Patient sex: F
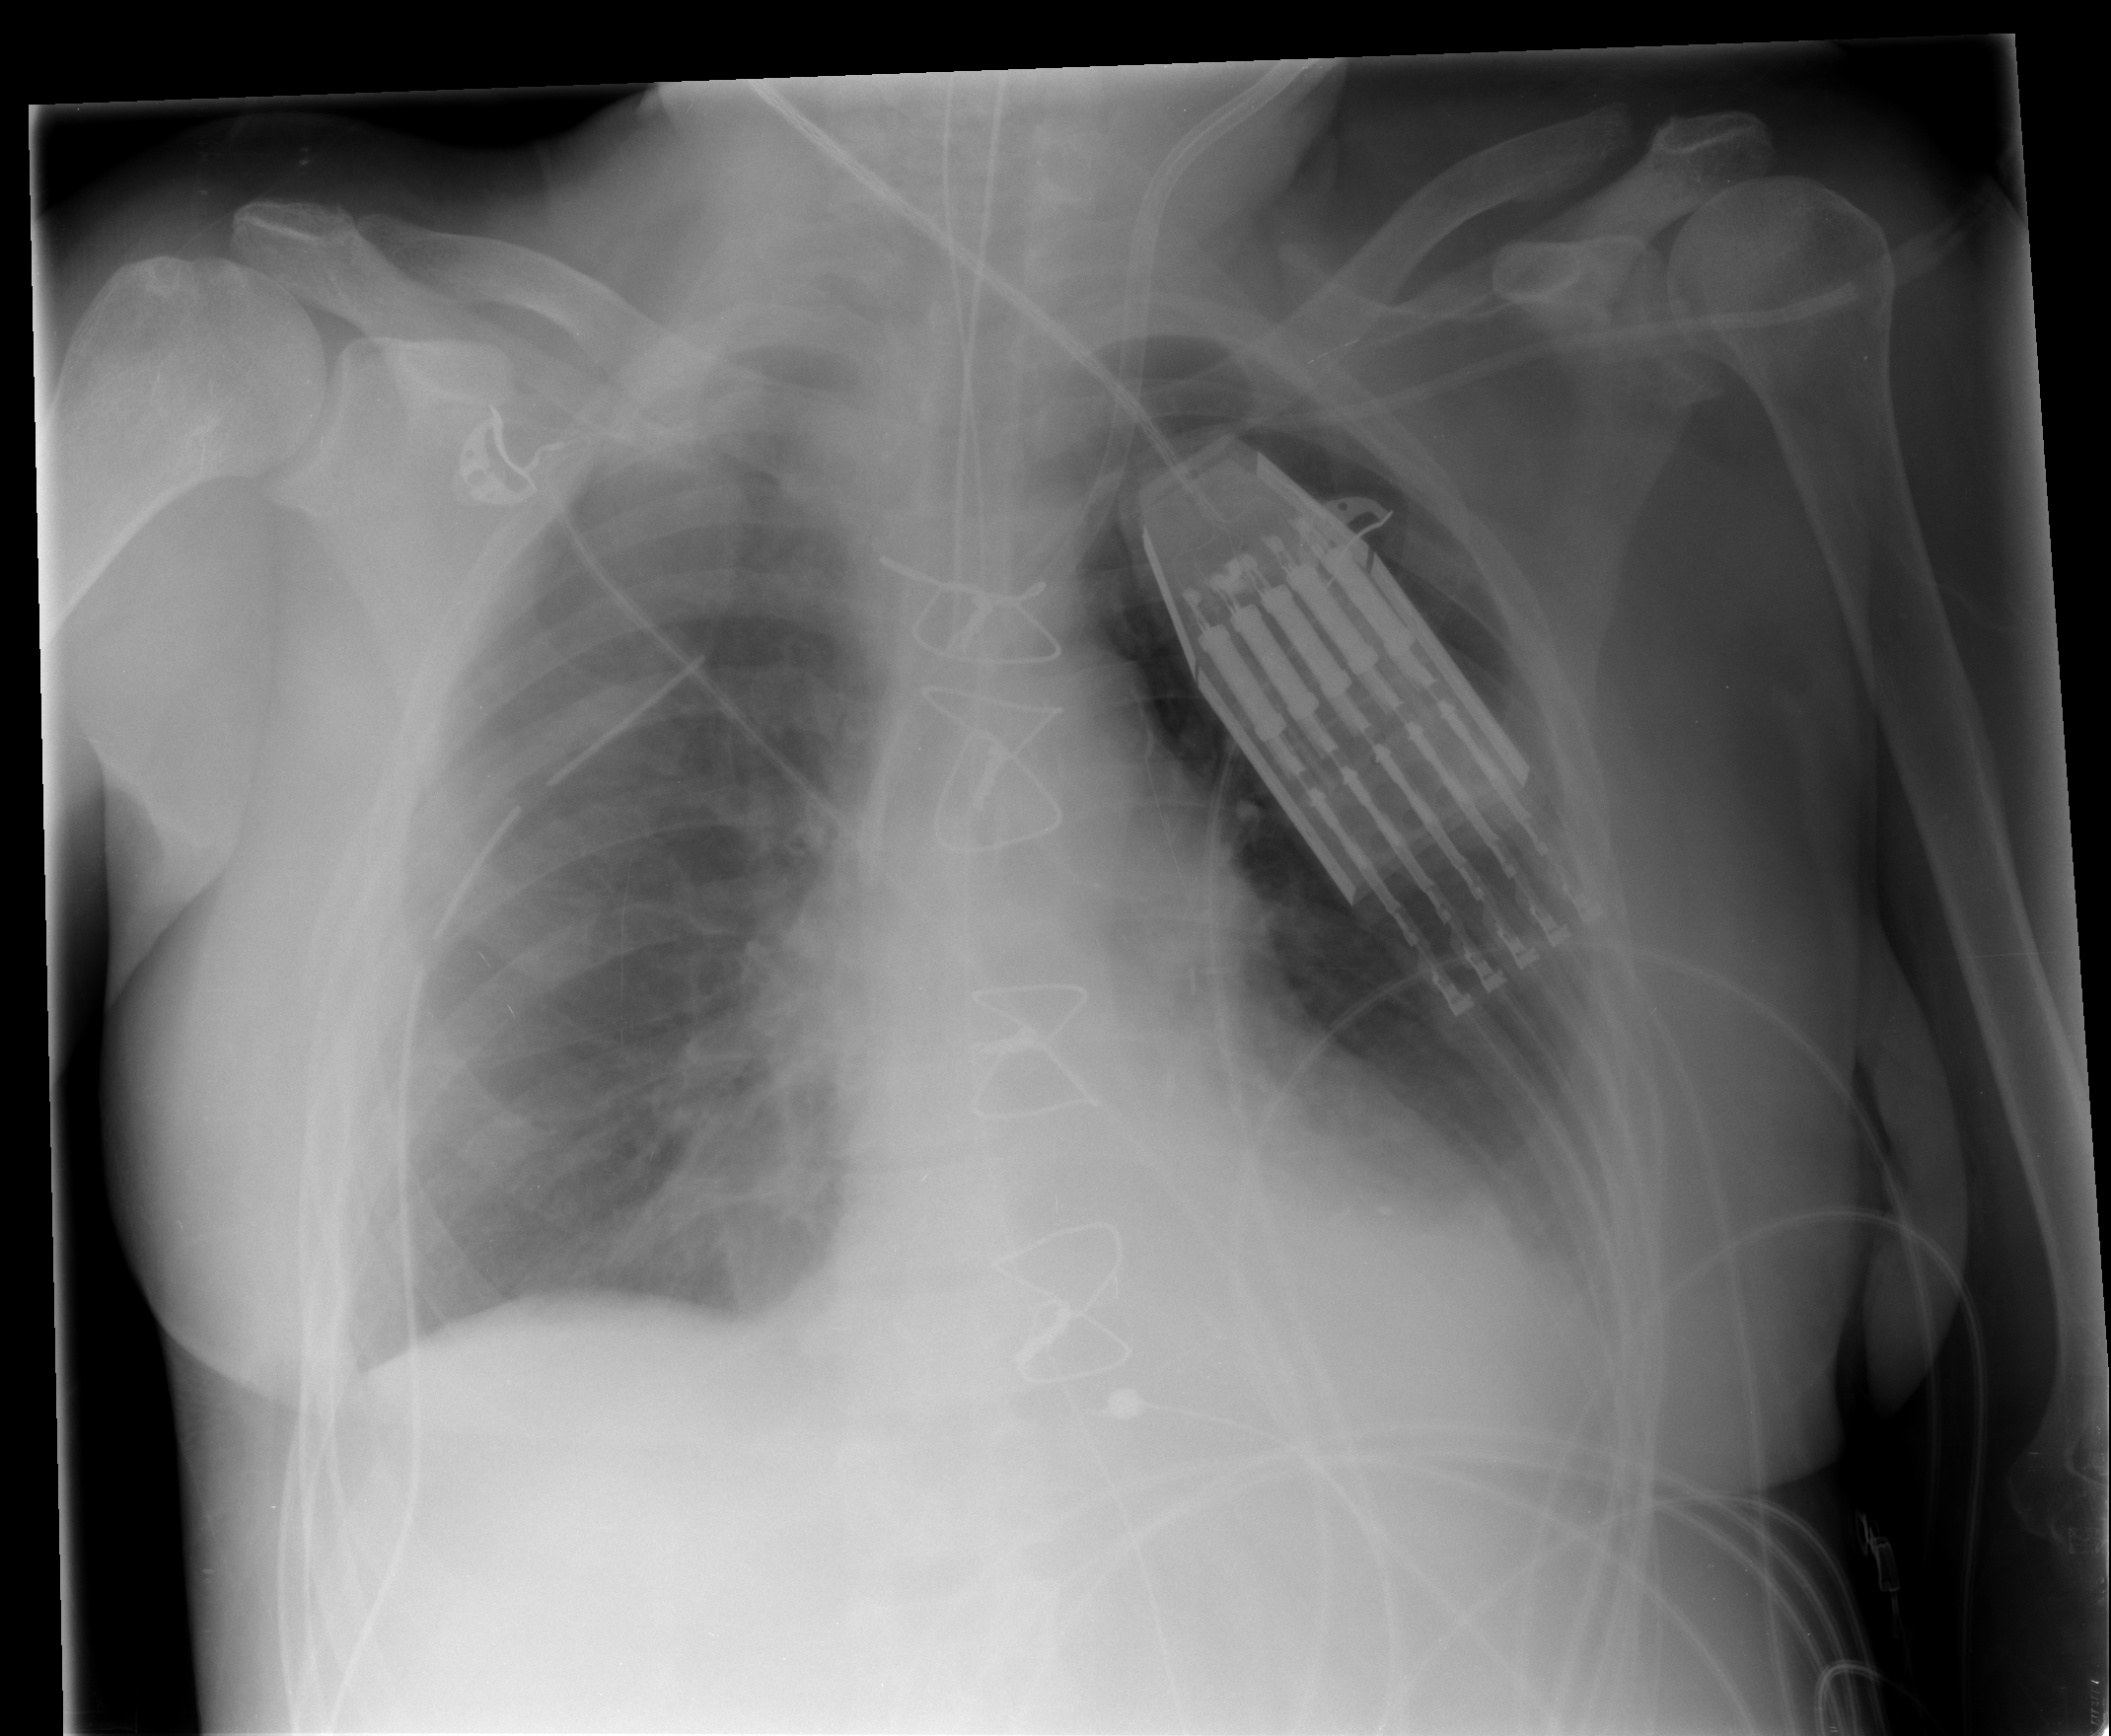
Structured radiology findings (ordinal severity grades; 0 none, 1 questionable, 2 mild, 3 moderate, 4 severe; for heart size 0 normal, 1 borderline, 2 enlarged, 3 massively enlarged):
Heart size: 1
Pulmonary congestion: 0
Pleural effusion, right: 1
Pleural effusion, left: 3
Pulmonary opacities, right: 0
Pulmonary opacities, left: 0
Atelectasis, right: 2
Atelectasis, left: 2